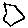
Label: hexagon